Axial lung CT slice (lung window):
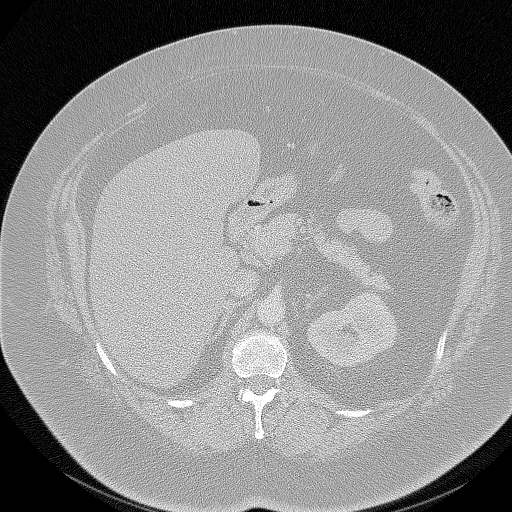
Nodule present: no